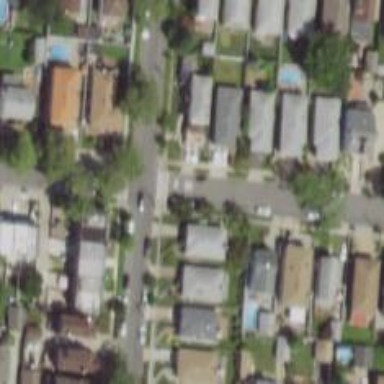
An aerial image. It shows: Neighborhood.